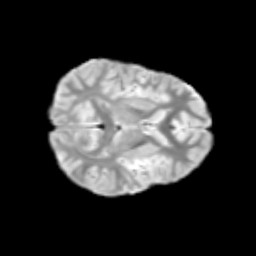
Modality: T2w
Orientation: axial
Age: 11
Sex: male
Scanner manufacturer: siemens
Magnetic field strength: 3 T
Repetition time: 3.8 s
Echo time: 0.07 s